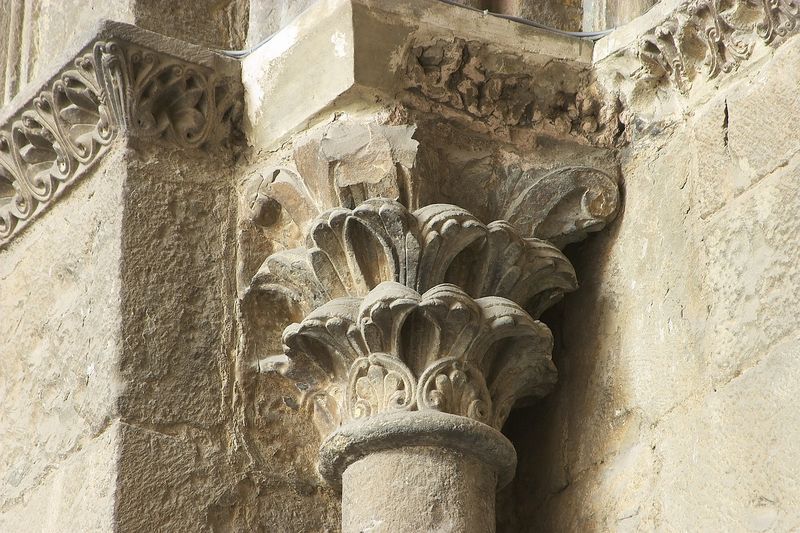
Titel: Kathedrale in Jaca
Standort: Jaca, Kathedrale (EU - E)
Schlagwörter: blätter, weiß, ocker, ausschnitt, hell, säule, säulen, gebäude, ornament, alt, wand, architektur, barock, stein, rund, relief, farbig, ecke, mauer, detail, verzierung, ring, foto, kapitell, photo, fries, sims, schnörkel, quader, wulst, verzierungen, kapitel, akanthus, stützpfeiler, veraltet, palmette, meissel, zerfressen, florale muster, verwittert, abgebrochen, architekut, stilvoll, steinskulpturen, ausbesserung, rausgebrochen, rosettenabschluss saeule